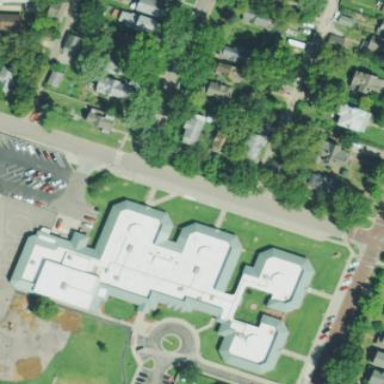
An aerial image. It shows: School building.